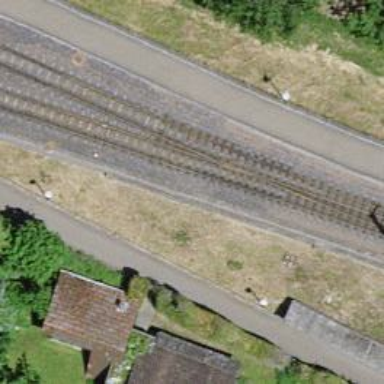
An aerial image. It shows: Single-tracked tram railway with electrified contact lines.